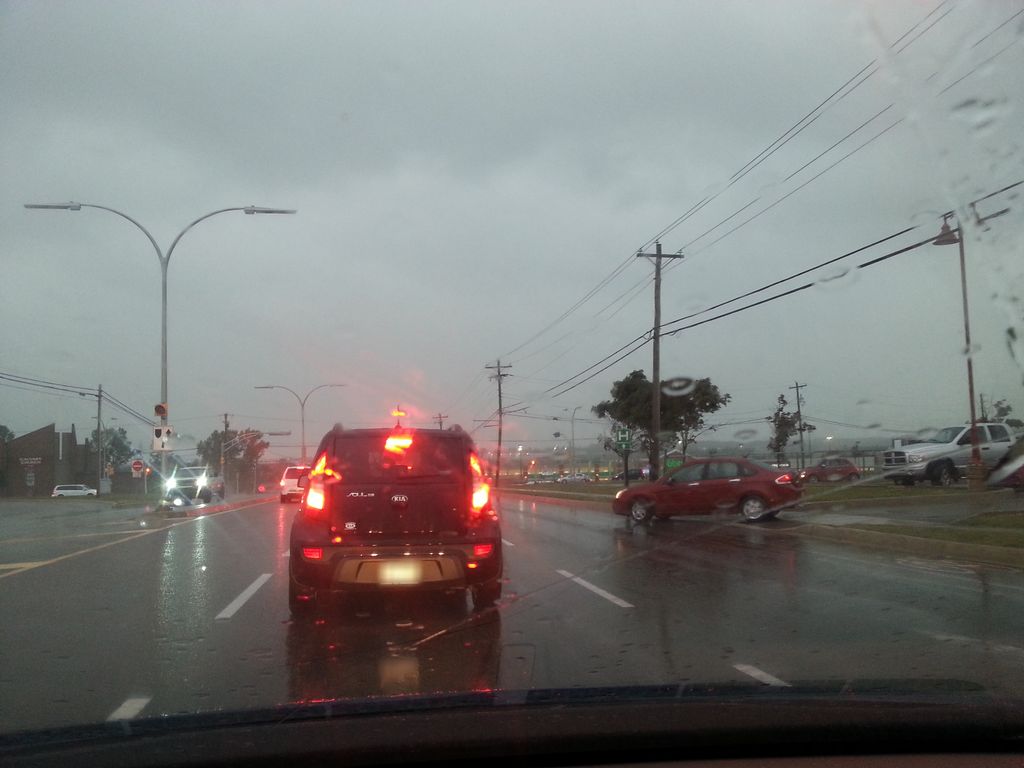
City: charlottetown